Field crop: maize
Growth stage: 2
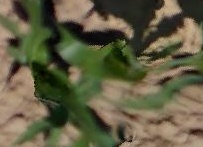
Species: maize